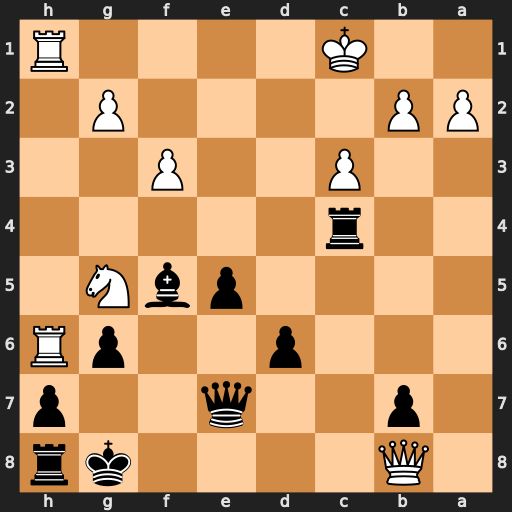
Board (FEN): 1Q4kr/1p2q2p/3p2pR/4pbN1/2r5/2P2P2/PP4P1/2K4R
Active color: b
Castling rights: -
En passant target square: -
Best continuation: Rc8 Qa7 Qxg5+